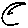
Label: moon